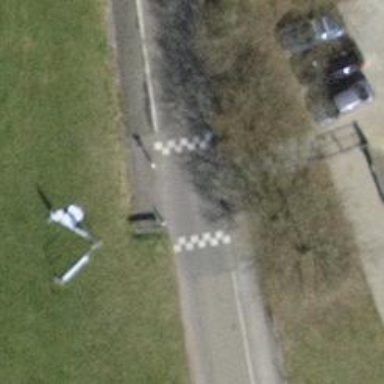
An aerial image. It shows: Unmarked crossing with traffic calming table on the road.